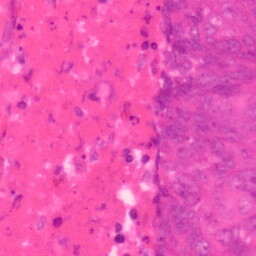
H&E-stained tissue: Colon